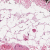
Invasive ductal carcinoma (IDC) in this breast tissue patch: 0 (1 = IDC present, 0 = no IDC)